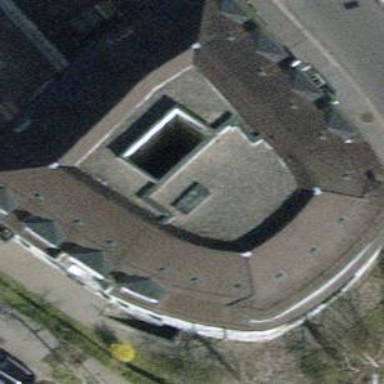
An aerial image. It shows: Apartments building with mansard roof.